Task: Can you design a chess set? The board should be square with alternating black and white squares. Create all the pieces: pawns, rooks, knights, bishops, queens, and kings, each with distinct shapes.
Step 2033:
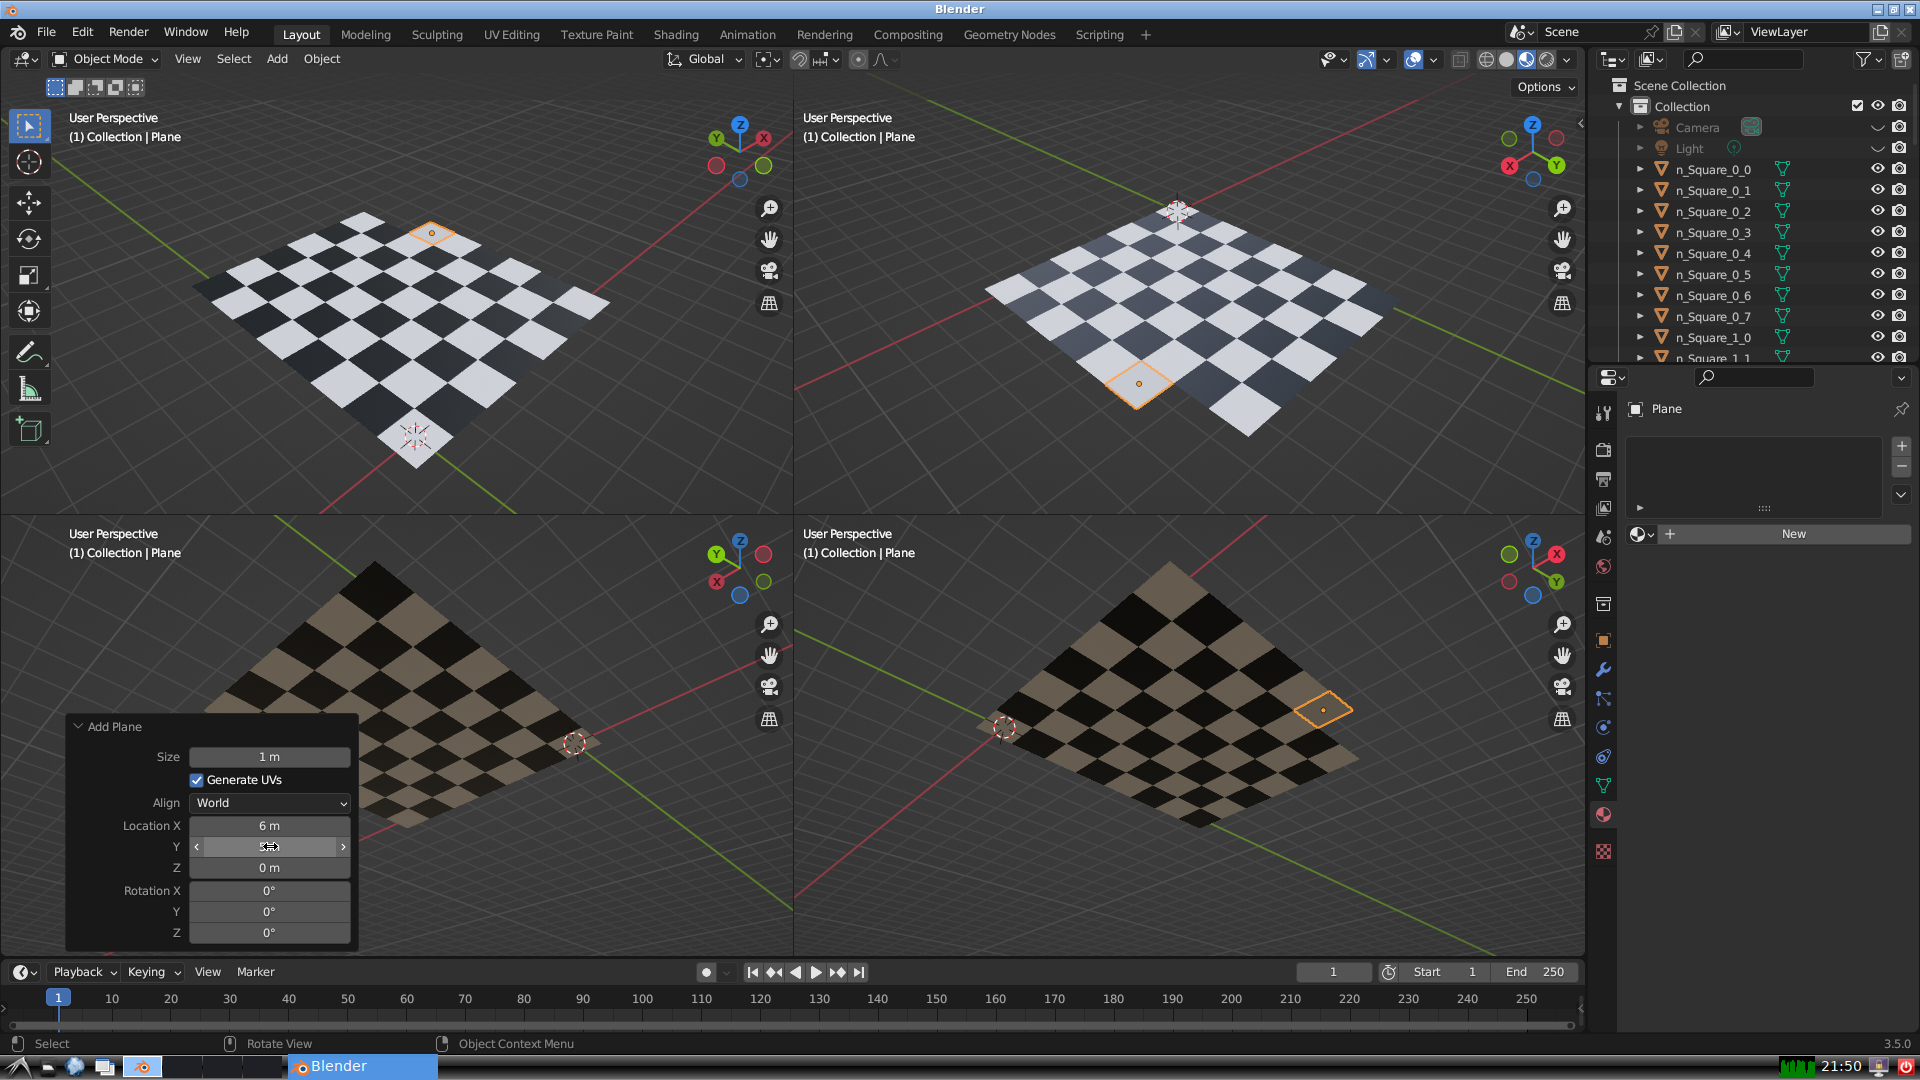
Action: {"mouse_move": [270, 867]}